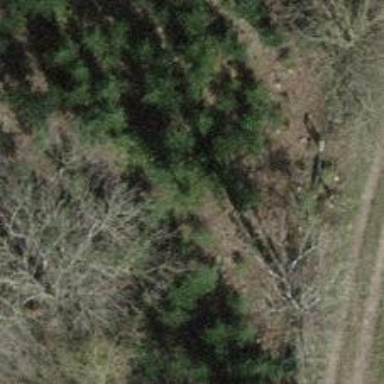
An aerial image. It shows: Row of trees in natural setting.